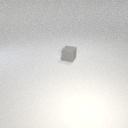
small gray rubber cube